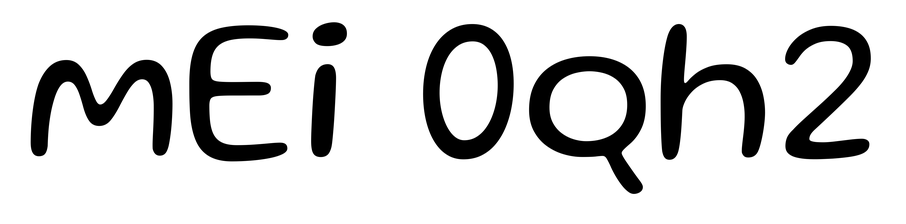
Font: Gluten_Light